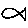
Label: fish